Question: I am trying to create a stockchart using kendoUI. Things are working fine but with some issues. Plotting of marker is not as expected. It is not placed on the desired point on chart area.

Here is the code I have been done for it:
'''
$($context).kendoStockChart({
dataSource : {
data : data.ChartData,
sort : {
field : "Date",
dir : "asc"
}
},
seriesDefaults : {
markers : {
background : function (a) {
return a.dataItem.color;
},
visible : true,
type : "triangle",
size : 18
},
line : {
width : 0
}
},
series : [{
type : "line",
field : "Index",
categoryField : "Date",
labels : {
background : "transparent",
color : function (a) {
return a.dataItem.color === "#000000" ? "#ffffff" : "ffffff";
},
visible : true,
position : "insideEnd",
margin : {
top : 8,
left : -18
},
font : "10px sans-serif",
center : '5%',
template : "#= dataItem.TotalCount > 1 ? dataItem.TotalCount : '' #"
}
}
],
title : {
text : "Time View Chart"
},
dateField : "Date",
navigator : {
series : {
type : "line",
field : "Index",
categoryField : "Date",
markers : {
visible : true,
type : "triangle",
size : 8
}
}
},
valueAxis : {
labels : {
//format: "{0}",
visible : true,
template : function (obj) {
return data.indexCategories[obj.value] || "";
}
},
minorUnit : 1,
majorUnit : 1,
title : {
text : ""
},
line : {
visible : true
}
}
});
'''
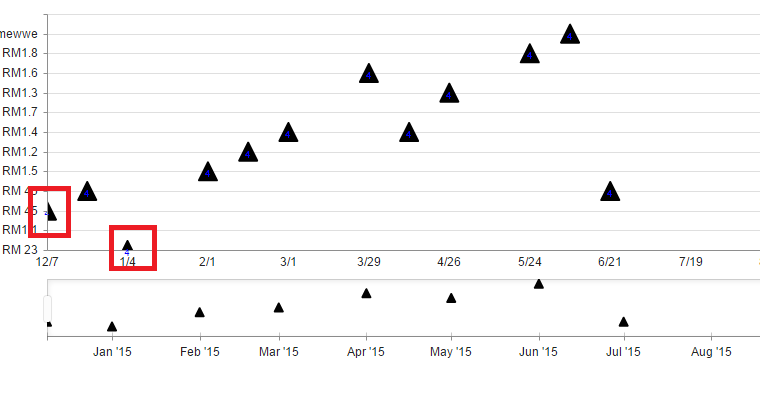
Answer: Try setting the categoryAxis justified property to false, then for the valueAxis set min and max values to include all your points with some room to spare.
'''
categoryAxis: {
justified: false,
},
valueAxis: {
min: <lowest val in your data>,
max: <highest value plus some margin for the trianb=gle marker>
},
'''
> <URL>